Interaction volume radius: 10 \u00c5
Interaction volume height: 30 \u00c5
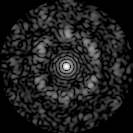
Disorder parameter: 0.707